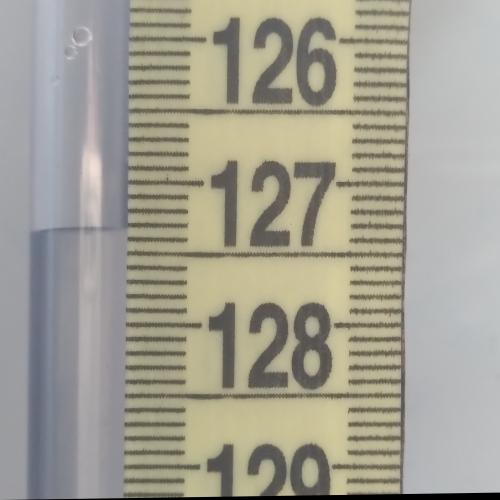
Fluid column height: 127.3 cm